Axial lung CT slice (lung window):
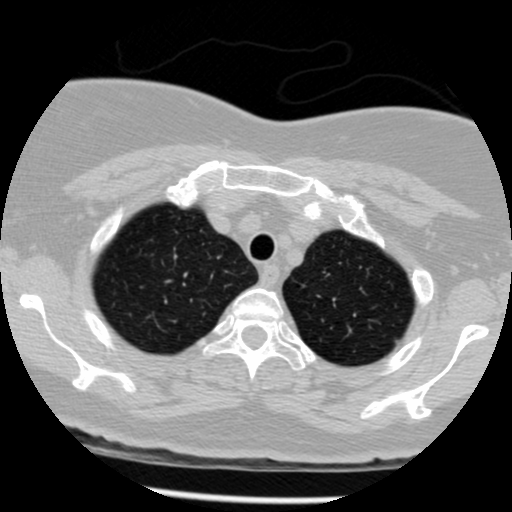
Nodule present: no